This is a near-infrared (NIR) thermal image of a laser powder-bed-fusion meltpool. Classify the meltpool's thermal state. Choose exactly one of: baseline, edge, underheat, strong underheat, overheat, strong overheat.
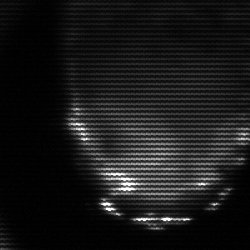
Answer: edge